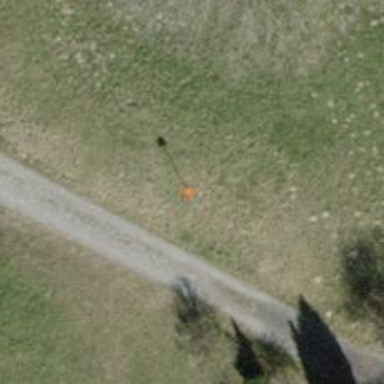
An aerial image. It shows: Aerial marker.